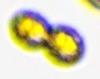
Label: Margalefidinium